Question:
When selecting a time from the drop-down list in sitecore the time options are for the whole day.
How do I remove the time that I never select. For example: I want to remove the times from 8pm - 7am so they cannot be selected and the drop down list only shows 8am to 7pm times to select?
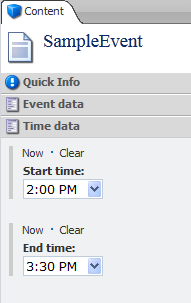
Answer: go to the template,
in the child of the template select the that represents the time field,
add a regex in the field to validate the selected value, and save
if the user select an invalid value,
an error message will appear to warn
use the Field to add an error message